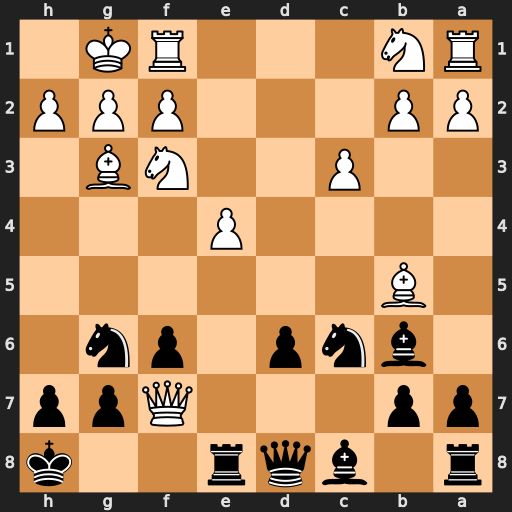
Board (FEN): r1bqr2k/pp3Qpp/1bnp1pn1/1B6/4P3/2P2NB1/PP3PPP/RN3RK1
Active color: b
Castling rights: -
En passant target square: -
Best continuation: Be6 Qxb7 Na5 Qxa8 Qxa8